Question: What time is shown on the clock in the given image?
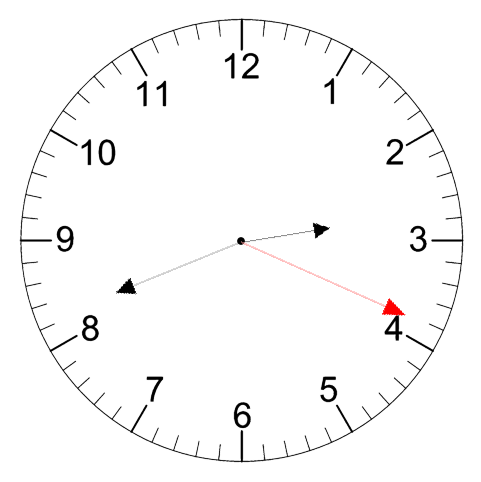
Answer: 02:41:19